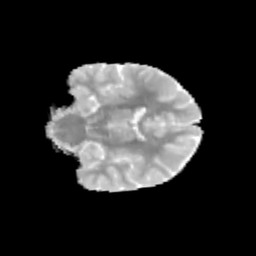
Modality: MD
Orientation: coronal
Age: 9
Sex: male
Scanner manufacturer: siemens
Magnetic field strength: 3 T
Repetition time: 3.8 s
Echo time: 0.07 s